一年级 · 算术
（6 分）找规律，填一填。
    (1) (3 分)
    17 16
    (2)（3 分)
    $20 \quad 18$​​
    16
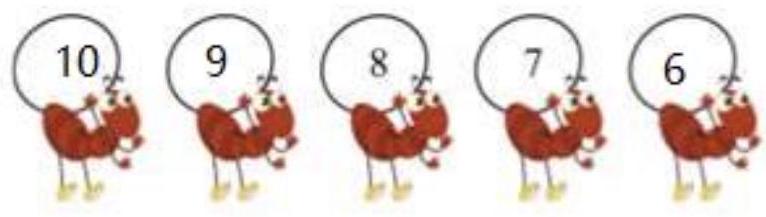
答案: (1)

$$
\begin{array}{llllll}
17 & 16 & 15 & 14 & 13 & 12
\end{array}
$$

(2)

$$
\begin{array}{lllll}
720 & 18 & 16 & 14 & 12
\end{array}
$$